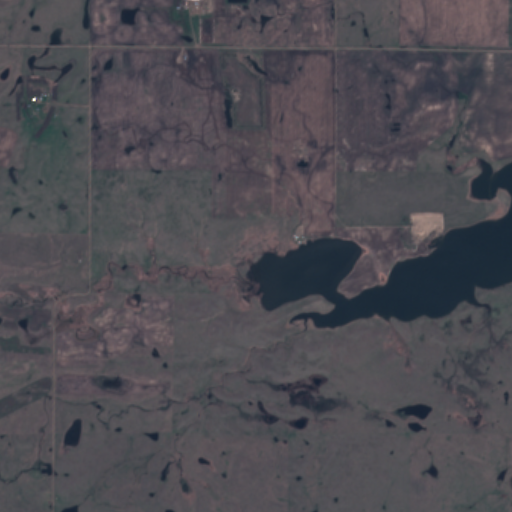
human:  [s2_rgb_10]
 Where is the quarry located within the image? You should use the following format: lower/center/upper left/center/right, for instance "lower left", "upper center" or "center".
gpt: The quarry is located in the center right of the image.
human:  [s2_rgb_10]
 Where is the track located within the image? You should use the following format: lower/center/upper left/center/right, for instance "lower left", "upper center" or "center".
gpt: There is no track in the image.